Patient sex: F
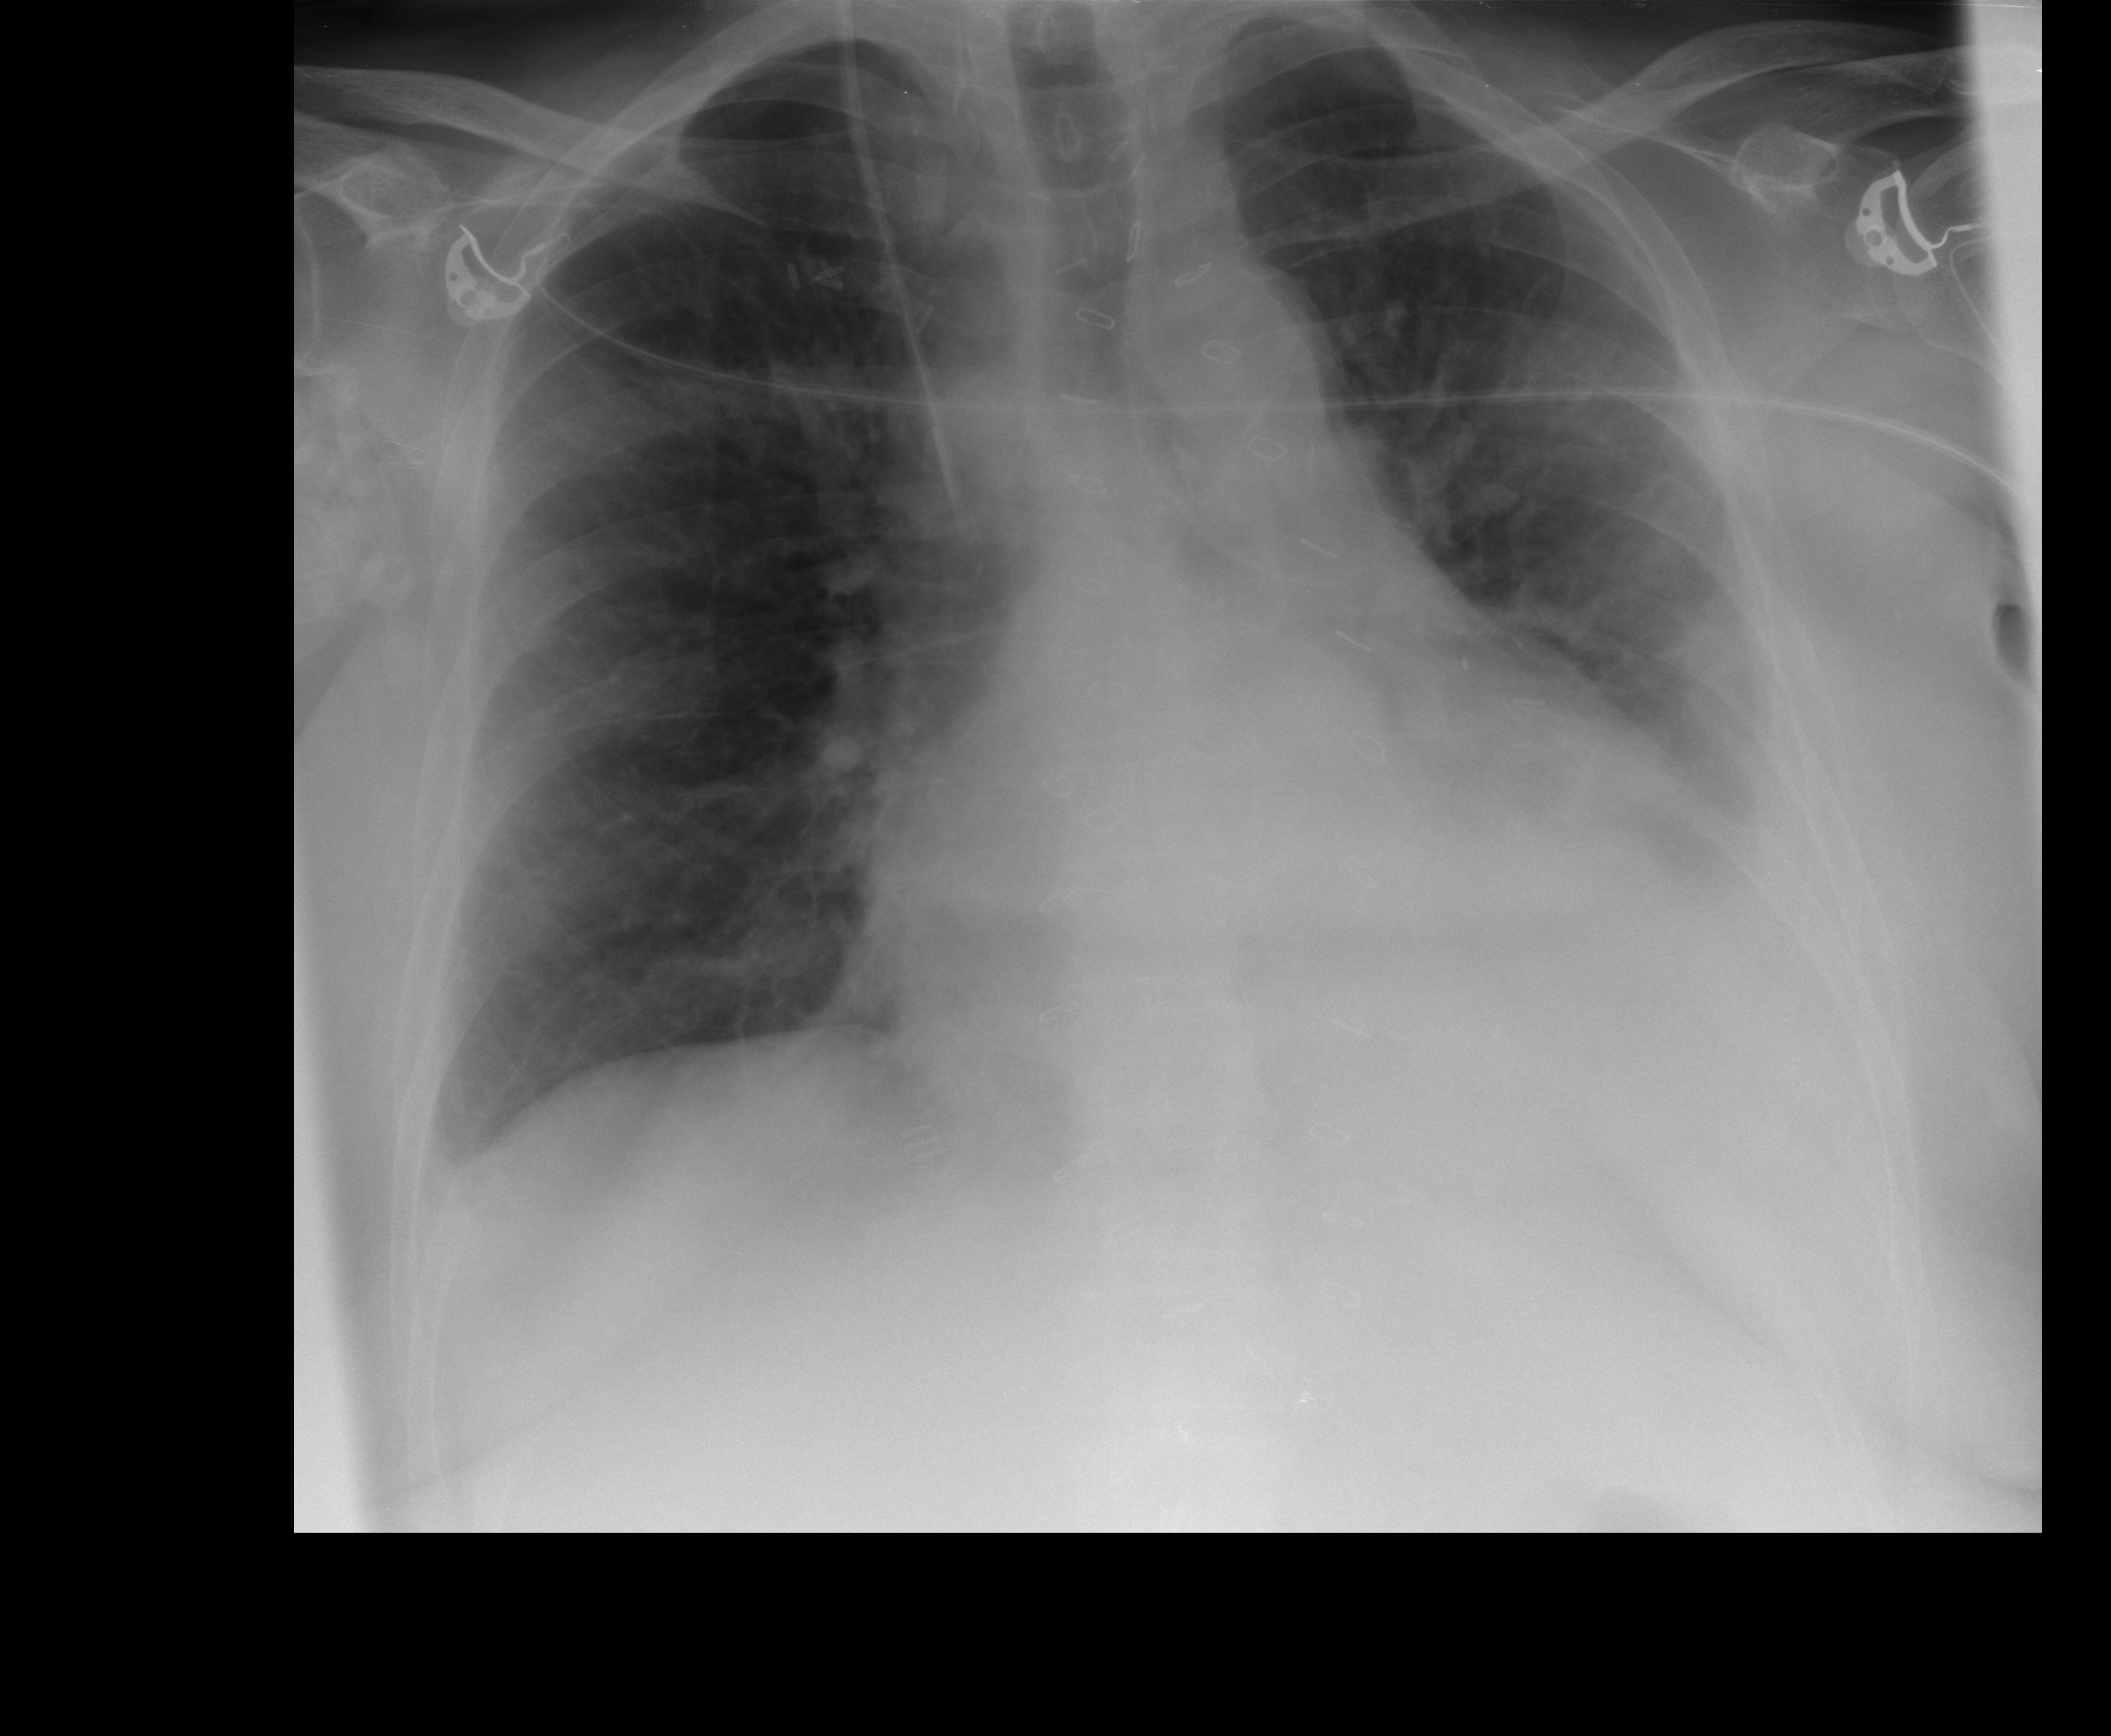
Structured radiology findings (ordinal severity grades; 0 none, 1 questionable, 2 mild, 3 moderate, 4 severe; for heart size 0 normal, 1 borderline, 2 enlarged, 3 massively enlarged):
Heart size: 2
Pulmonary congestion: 2
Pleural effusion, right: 2
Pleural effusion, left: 2
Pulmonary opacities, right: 2
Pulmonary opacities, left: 2
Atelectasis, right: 2
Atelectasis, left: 2